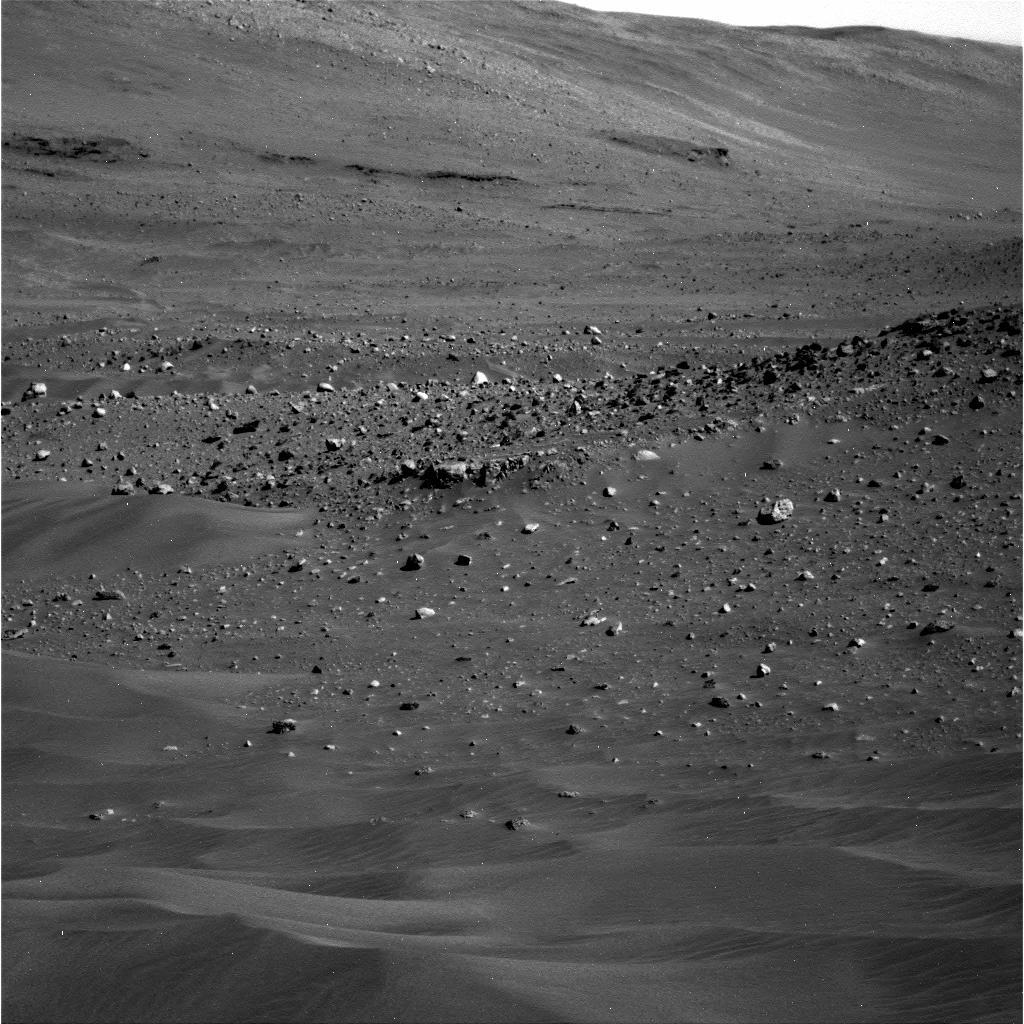
Terrain classes present: Gravel / Sand / Soil, Sky / Distant Mountains